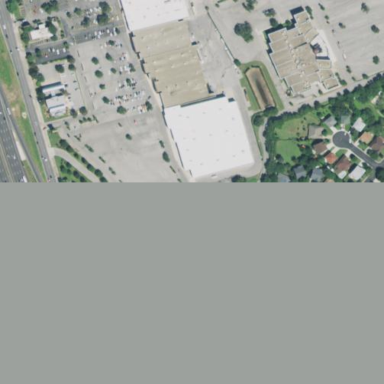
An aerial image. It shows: Retail area.